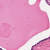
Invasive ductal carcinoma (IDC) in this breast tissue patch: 0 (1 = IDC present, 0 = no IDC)